Question: My book says this about the Image Kernel concept in OpenCV
> When a computation is done over a pixel neighborhood, it is common to
represent this with a kernel matrix. This kernel describes how the
pixels involved in the computation are combined in order to obtain the
desired result.
In image blur techniques, we use the kernel size.
'''
cv::GaussianBlur(inputImage,outputImage,Size(1,1),0,0)
'''
So, if I say the kernel size is 'Size(1,1)' does that mean the kernel got only 1 pixel?
Please have a look at the following image

In here, what's the Kernel size? 'Size(3,3)' ? If I say size 'Size(1,1)' in this image, does that mean the kernel got only 1 pixel and the pixel value is 0 (The first value in the image)?
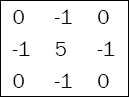
Answer: The image you post is a 3x3 kernel, which would be specified by 'cv::Size(3,3)'. You are correct in saying that 'cv::Size(1,1)' corresponds to a single pixel, but saying "'cv::Size(1,1)'" in reference to the image is not meaningful. A 1x1 kernel would simply have the value '[1]'.